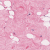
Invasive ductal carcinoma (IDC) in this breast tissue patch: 0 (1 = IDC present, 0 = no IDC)